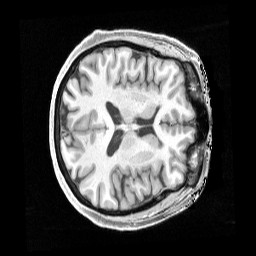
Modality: T1w
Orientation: axial
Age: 67
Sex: female
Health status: healthy
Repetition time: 2.4 s
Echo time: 0.00222 s